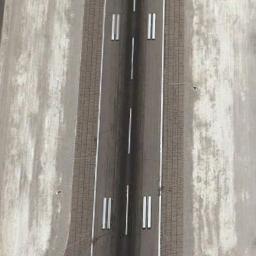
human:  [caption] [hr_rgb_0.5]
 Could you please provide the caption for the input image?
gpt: The runway is marked with lines .

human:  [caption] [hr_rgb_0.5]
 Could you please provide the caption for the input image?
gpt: There is gray bare ground next to the runway, With white short and thick line signs on the runway .

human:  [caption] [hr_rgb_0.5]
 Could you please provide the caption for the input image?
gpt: The runway is on the bare land .

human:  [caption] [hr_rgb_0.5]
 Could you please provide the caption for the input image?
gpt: The runway goes through the open area and several touchdown zone markings are on the runway .

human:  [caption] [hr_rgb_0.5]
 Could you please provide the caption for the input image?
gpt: There are white empty land beside the runway .